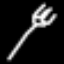
Label: fork